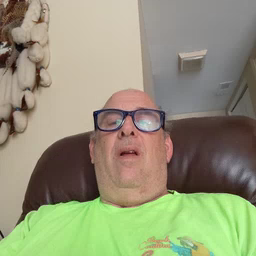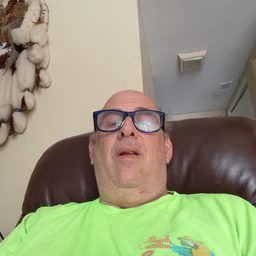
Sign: smile